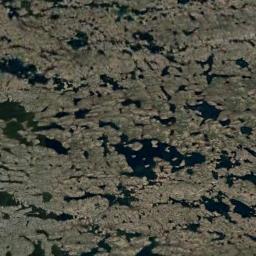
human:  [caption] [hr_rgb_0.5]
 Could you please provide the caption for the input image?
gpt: The wetland consists of bare land, Dry plants and water .

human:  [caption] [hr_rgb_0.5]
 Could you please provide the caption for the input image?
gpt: There is a straight path through this wetland .

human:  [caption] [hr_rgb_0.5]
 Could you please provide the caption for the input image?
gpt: The river surface in a wetland is covered with brown trivial plants .

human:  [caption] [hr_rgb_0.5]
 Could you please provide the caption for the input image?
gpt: There are many different shapes of water around the wetlands .

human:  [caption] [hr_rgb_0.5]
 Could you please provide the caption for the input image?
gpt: There are much bare land and many water areas on the wetland .